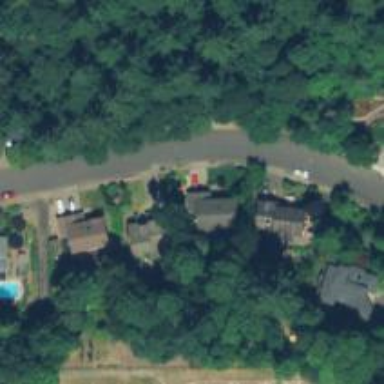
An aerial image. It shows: Residential road with sidewalk on the left.